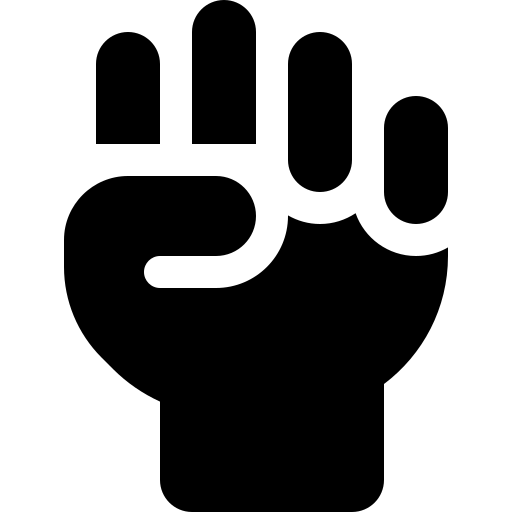
Tags: icon, FontAwesome, fa-icon, solid, hand, fist